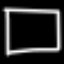
Label: square